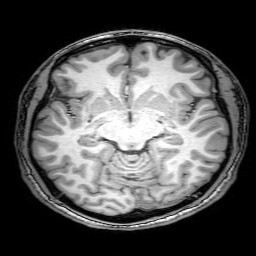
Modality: T1w
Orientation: coronal